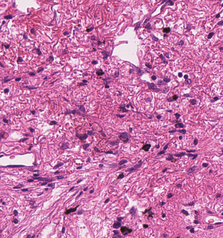
Tumor epithelial tissue: no
Tumor-associated stroma tissue: yes
Normal tissue: no